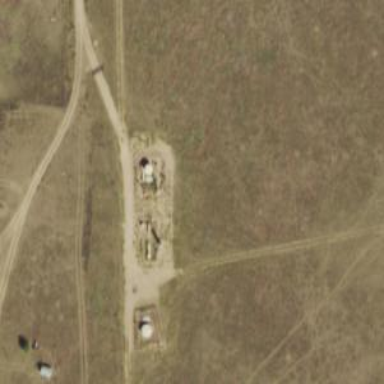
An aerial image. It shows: Storage tank with man-made structure.